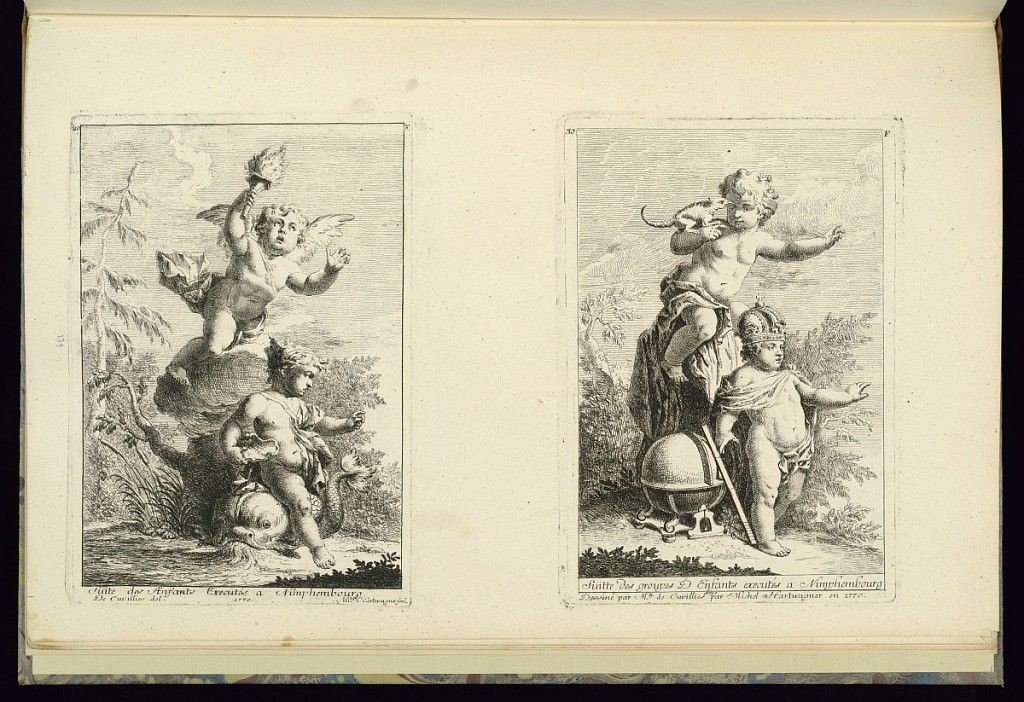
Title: Suitte des Enfants
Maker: François de Cuvilliés the younger, German, 1731 - 1777
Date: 1770
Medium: Etching and engraving on off-white laid paper
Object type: Print
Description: Left plate of a sheet with two plates printed on it. Depicts two putti in a landscape. One putto has wings and holds a torch; the other stands over a dolphin. The plate is signed and numbered.